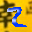
Label: 2